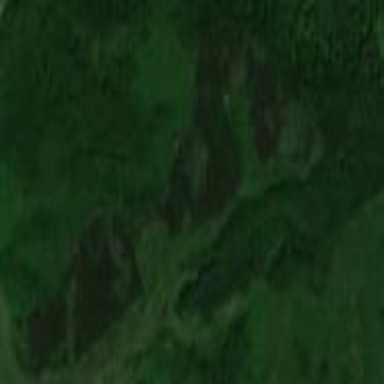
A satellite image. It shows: Coniferous forest area.